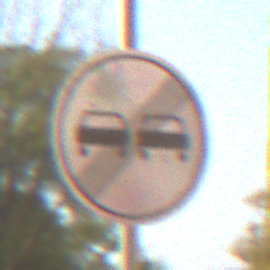
Verkehrszeichen: EndeUeberholverbot
Umgebung: Outdoor, Urban
Tageszeit: MorningAfternoon
Wetter: Clear
Licht: Natural
Jahreszeit: NotSpecified
Kontrast: HighContrast